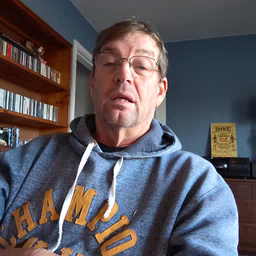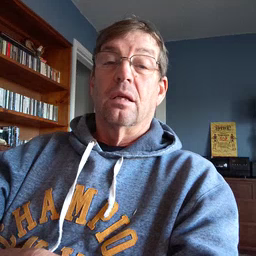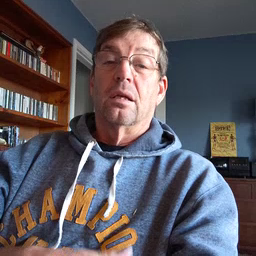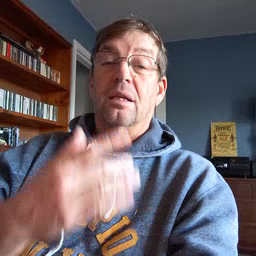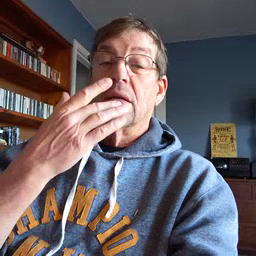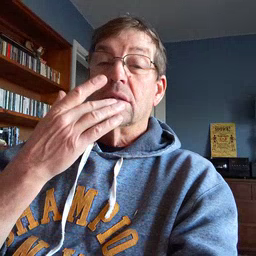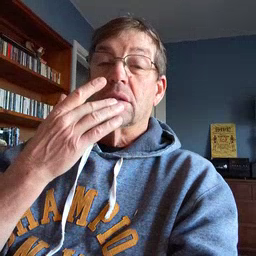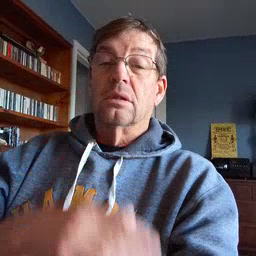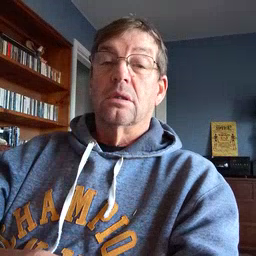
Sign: taste